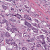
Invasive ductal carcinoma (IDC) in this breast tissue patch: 1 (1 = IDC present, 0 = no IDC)